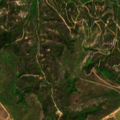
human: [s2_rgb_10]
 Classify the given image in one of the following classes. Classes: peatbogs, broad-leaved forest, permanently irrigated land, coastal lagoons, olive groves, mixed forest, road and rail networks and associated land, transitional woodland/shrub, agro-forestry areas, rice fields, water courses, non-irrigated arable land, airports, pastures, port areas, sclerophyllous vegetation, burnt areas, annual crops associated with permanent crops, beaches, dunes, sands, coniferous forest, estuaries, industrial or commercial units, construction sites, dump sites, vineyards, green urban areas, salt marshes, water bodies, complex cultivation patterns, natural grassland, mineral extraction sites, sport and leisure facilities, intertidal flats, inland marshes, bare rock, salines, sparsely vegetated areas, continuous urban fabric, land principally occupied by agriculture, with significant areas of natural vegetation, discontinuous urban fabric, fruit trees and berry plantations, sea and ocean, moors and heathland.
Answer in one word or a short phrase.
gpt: mixed forest, transitional woodland/shrub